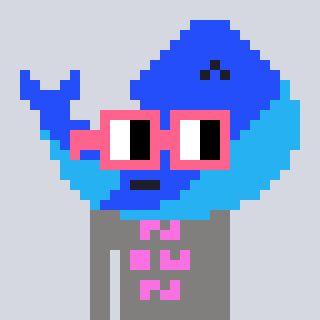
a pixel art character with square pink glasses, a whale-shaped head and a bluegrey-colored body on a cool background